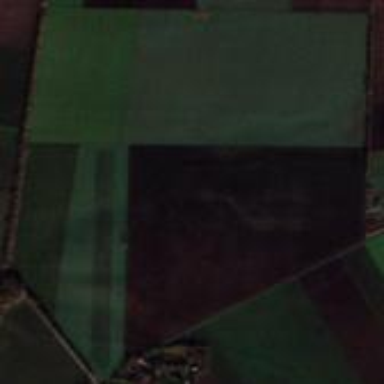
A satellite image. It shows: Picturesque farmland scene.